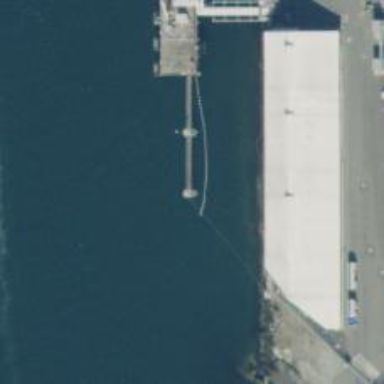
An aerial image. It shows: Man-made pier.